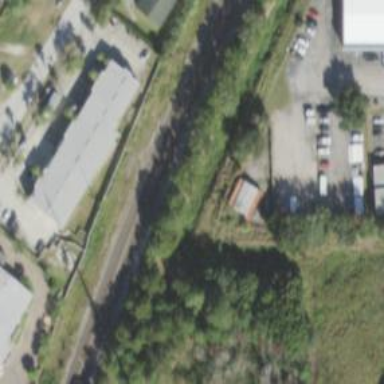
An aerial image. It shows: Railway track.